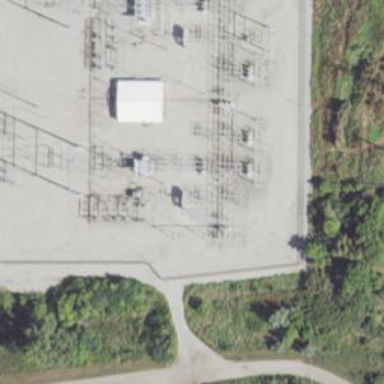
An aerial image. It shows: Switch used for power control.